Interaction volume radius: 5 \u00c5
Interaction volume height: 15 \u00c5
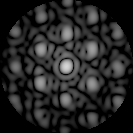
Disorder parameter: 0.4253